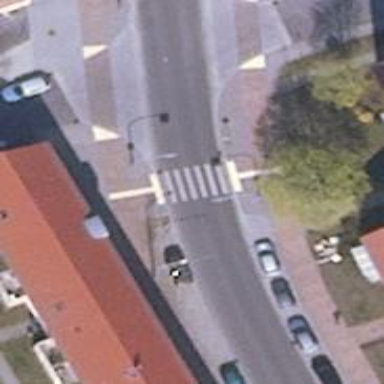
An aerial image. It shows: Zebra crossing for pedestrians.